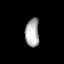
Tissue: lung
Cell type: Endothelial cells
Senescence score: 0.7664
Nuclear area (px): 383
Mean DAPI intensity: 174.522